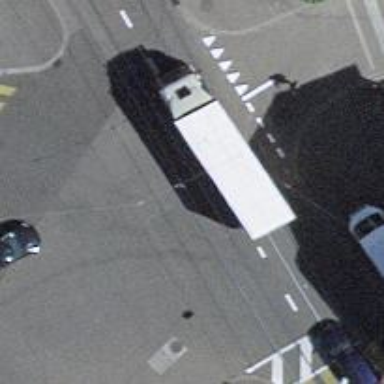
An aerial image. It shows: Tram level crossing on the railway.